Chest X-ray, PA view. Patient: 73 years old, sex M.
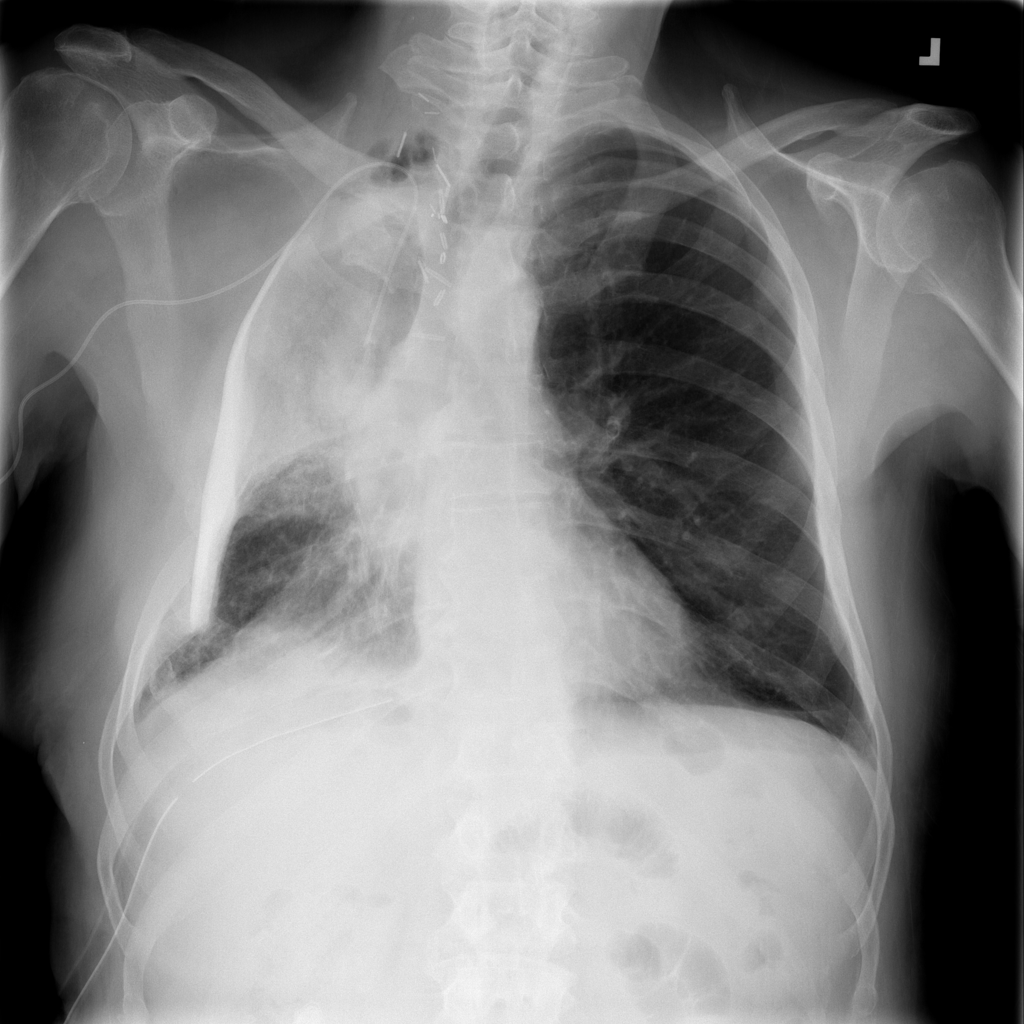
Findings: No Finding